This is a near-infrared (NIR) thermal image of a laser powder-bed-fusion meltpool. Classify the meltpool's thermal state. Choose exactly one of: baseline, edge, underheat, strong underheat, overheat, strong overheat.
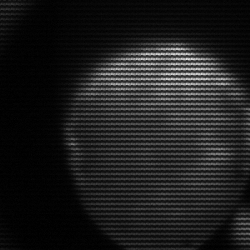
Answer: edge